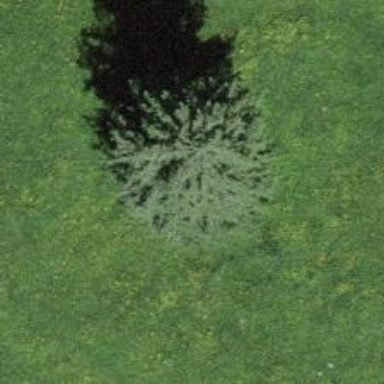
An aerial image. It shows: Single tag "natural: tree."